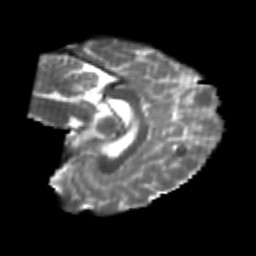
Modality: T2w
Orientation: sagittal
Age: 26
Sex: female
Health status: healthy
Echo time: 0.074 s